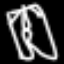
Label: pants